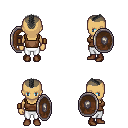
a pixel art fantasy rpg character, female body template, human, tanned skin, brown pirate shirt, white pants, gray short mohawk hairstyle, leather bracers, brown shoes, shield, four views (front, back, left, right), 2x2 character sprite sheet, small pixel art, hard edges, no anti-aliasing